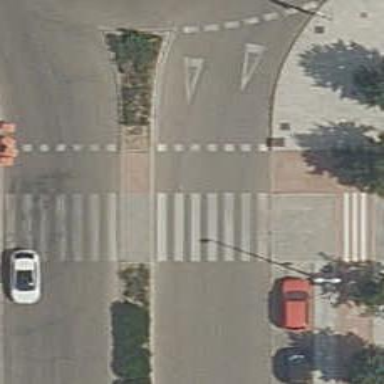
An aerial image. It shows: Uncontrolled crossing on the road.